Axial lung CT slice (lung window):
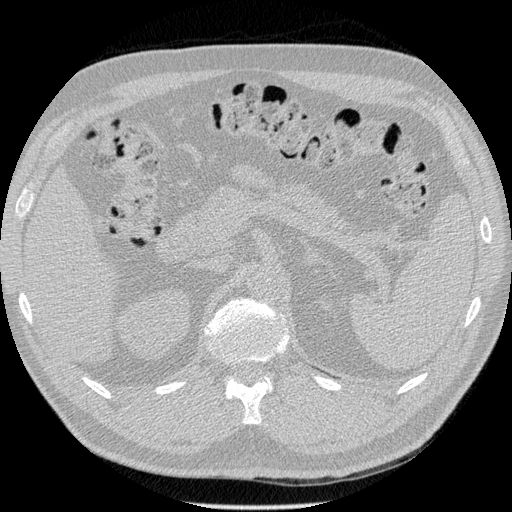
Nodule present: no